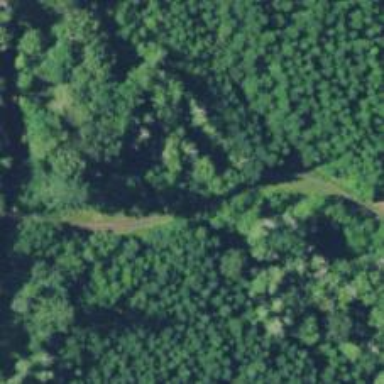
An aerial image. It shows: Culvert tunnel.